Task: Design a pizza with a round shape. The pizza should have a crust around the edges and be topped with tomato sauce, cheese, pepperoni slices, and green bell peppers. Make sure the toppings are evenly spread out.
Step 517:
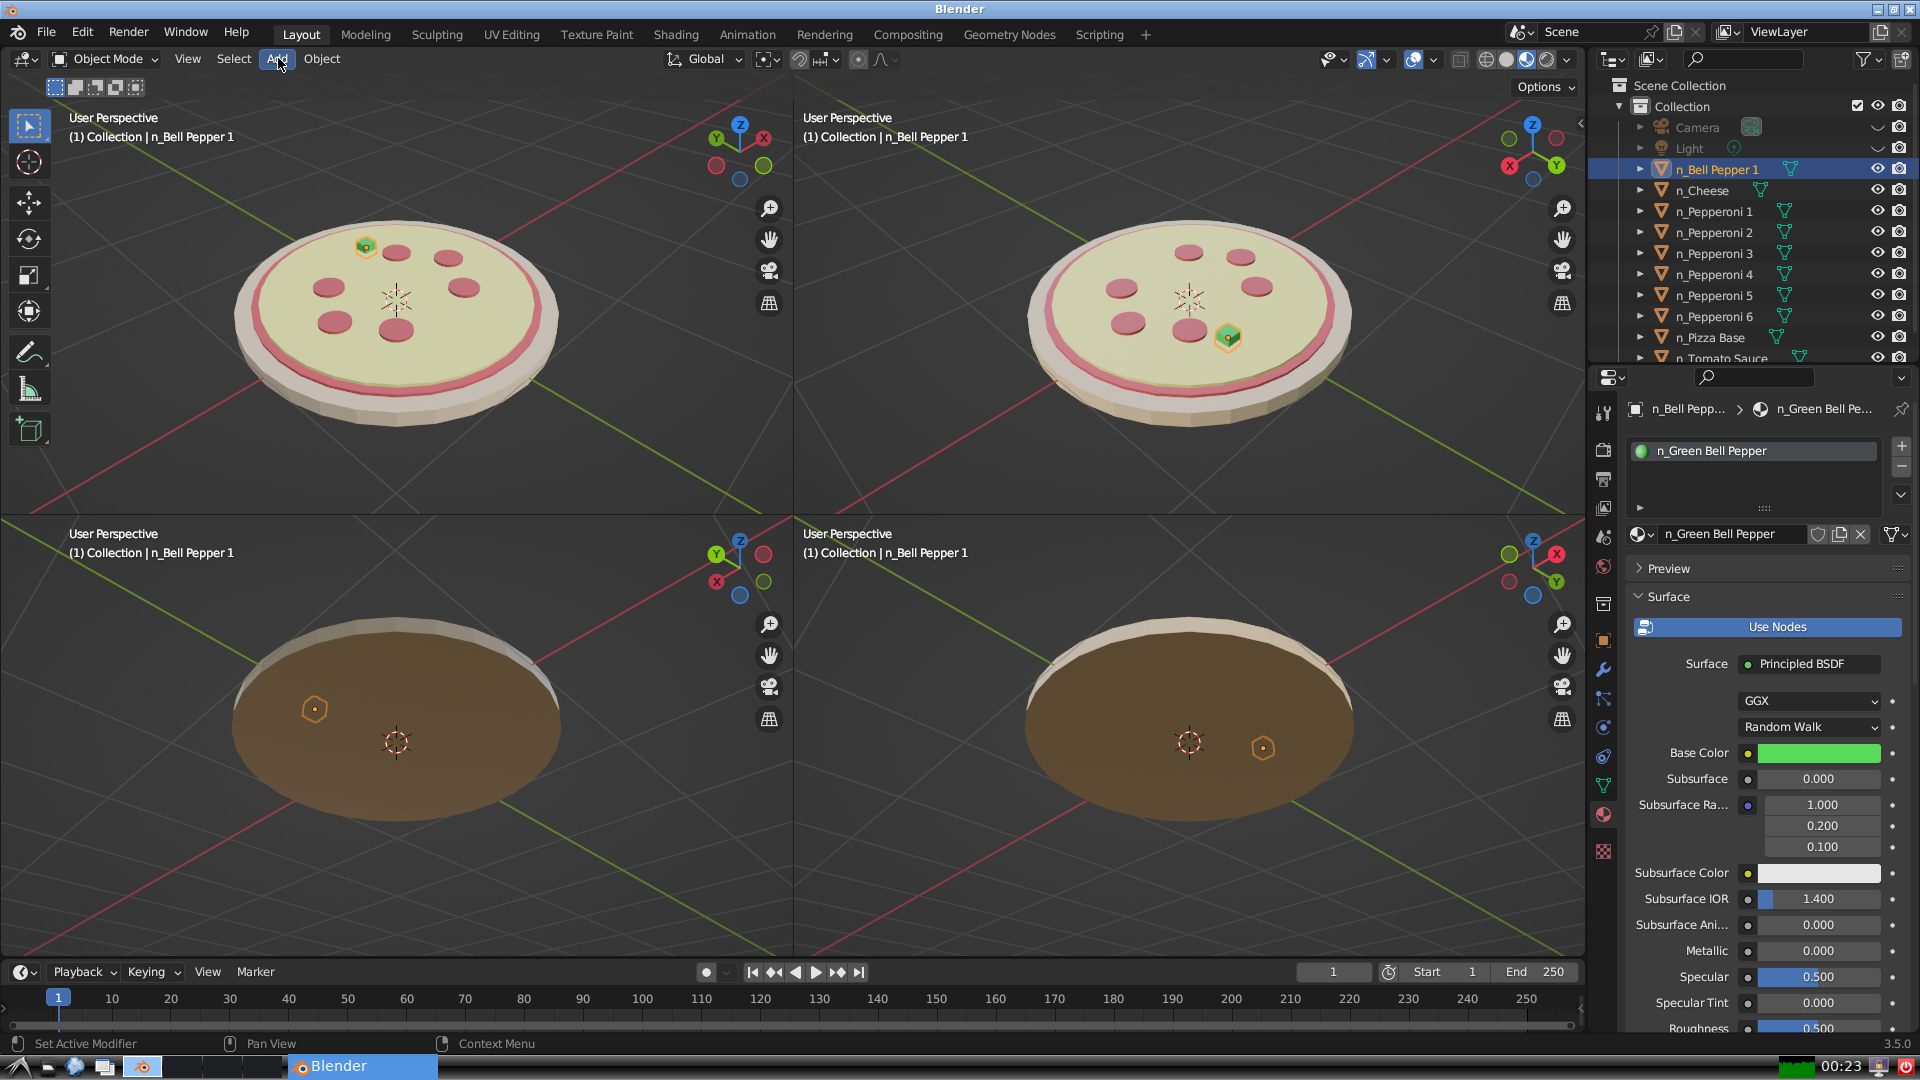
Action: click: no